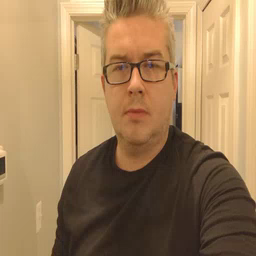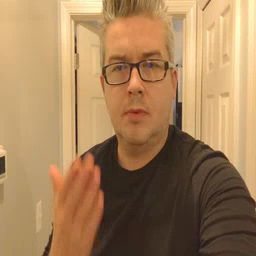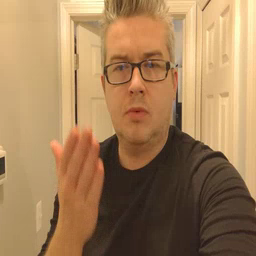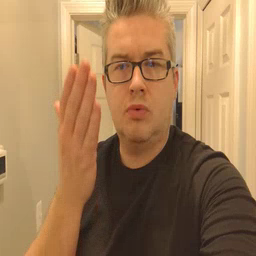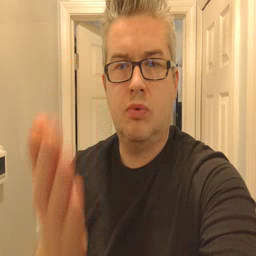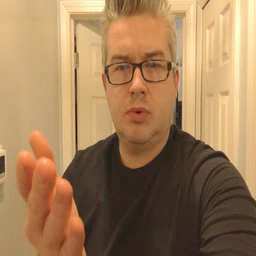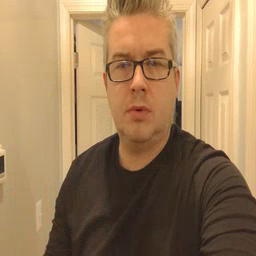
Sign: boat